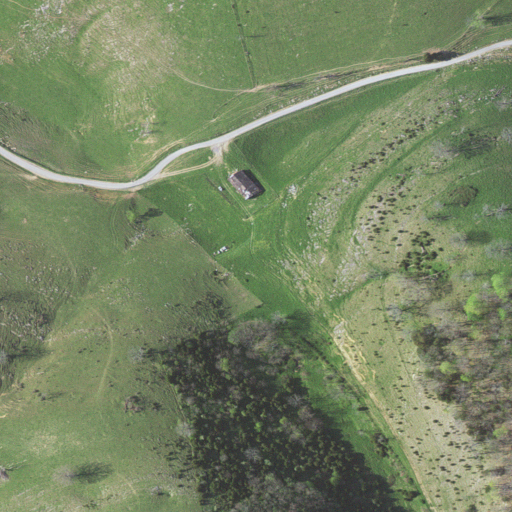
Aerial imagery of valley in Virginia named Malory Hollow containing pasture, deciduous forest, mixed forest, open development, low intensity development, and medium intensity development